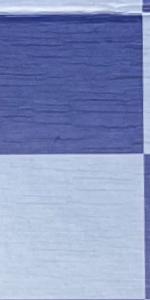
Label: Empty